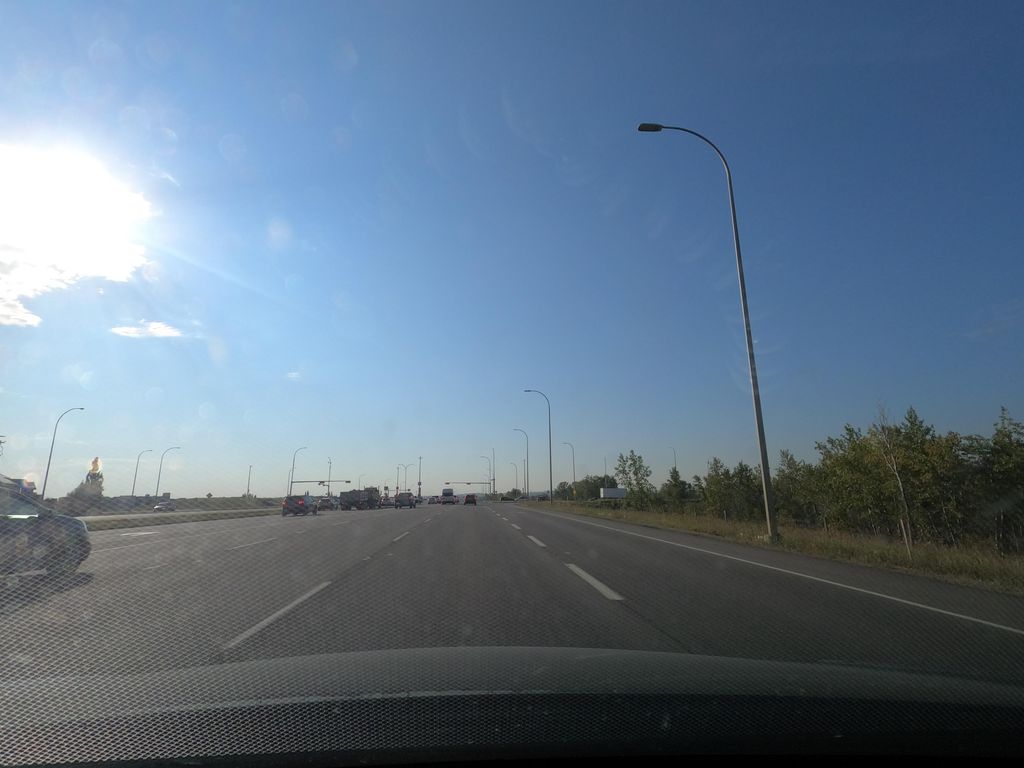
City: calgary